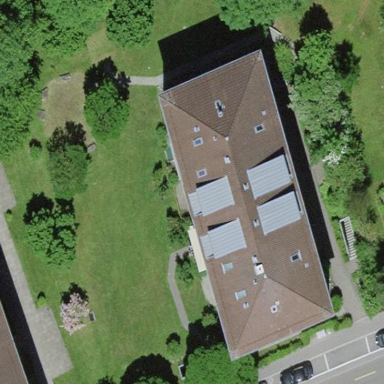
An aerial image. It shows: Residential building with gabled roof.